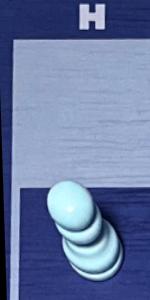
Label: Pawn_White